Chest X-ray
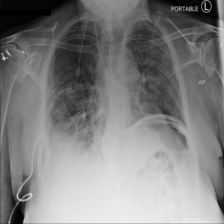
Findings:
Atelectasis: negative
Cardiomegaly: negative
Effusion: positive
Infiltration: negative
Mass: negative
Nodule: negative
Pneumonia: negative
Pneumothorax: negative
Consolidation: positive
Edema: negative
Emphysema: negative
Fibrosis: negative
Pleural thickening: negative
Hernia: negative